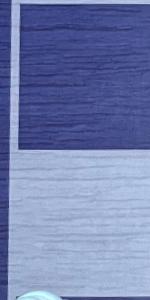
Label: Empty